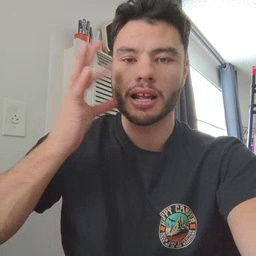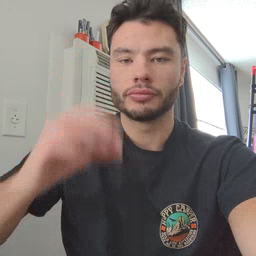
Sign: cat